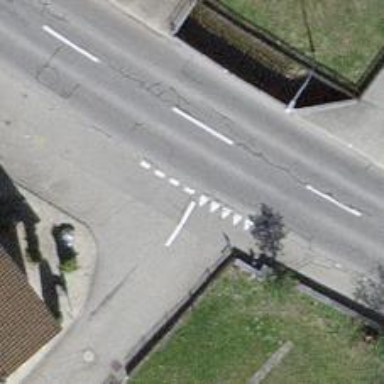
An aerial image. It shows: Road with "give way" sign.